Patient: sex M, age 47
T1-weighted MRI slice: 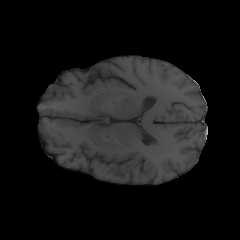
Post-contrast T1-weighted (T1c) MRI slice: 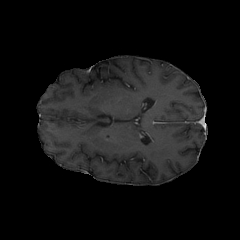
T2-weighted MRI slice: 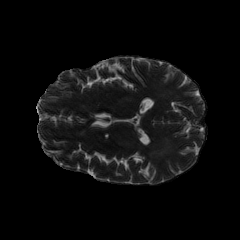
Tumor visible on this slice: no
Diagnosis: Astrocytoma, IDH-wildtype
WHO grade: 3